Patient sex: M
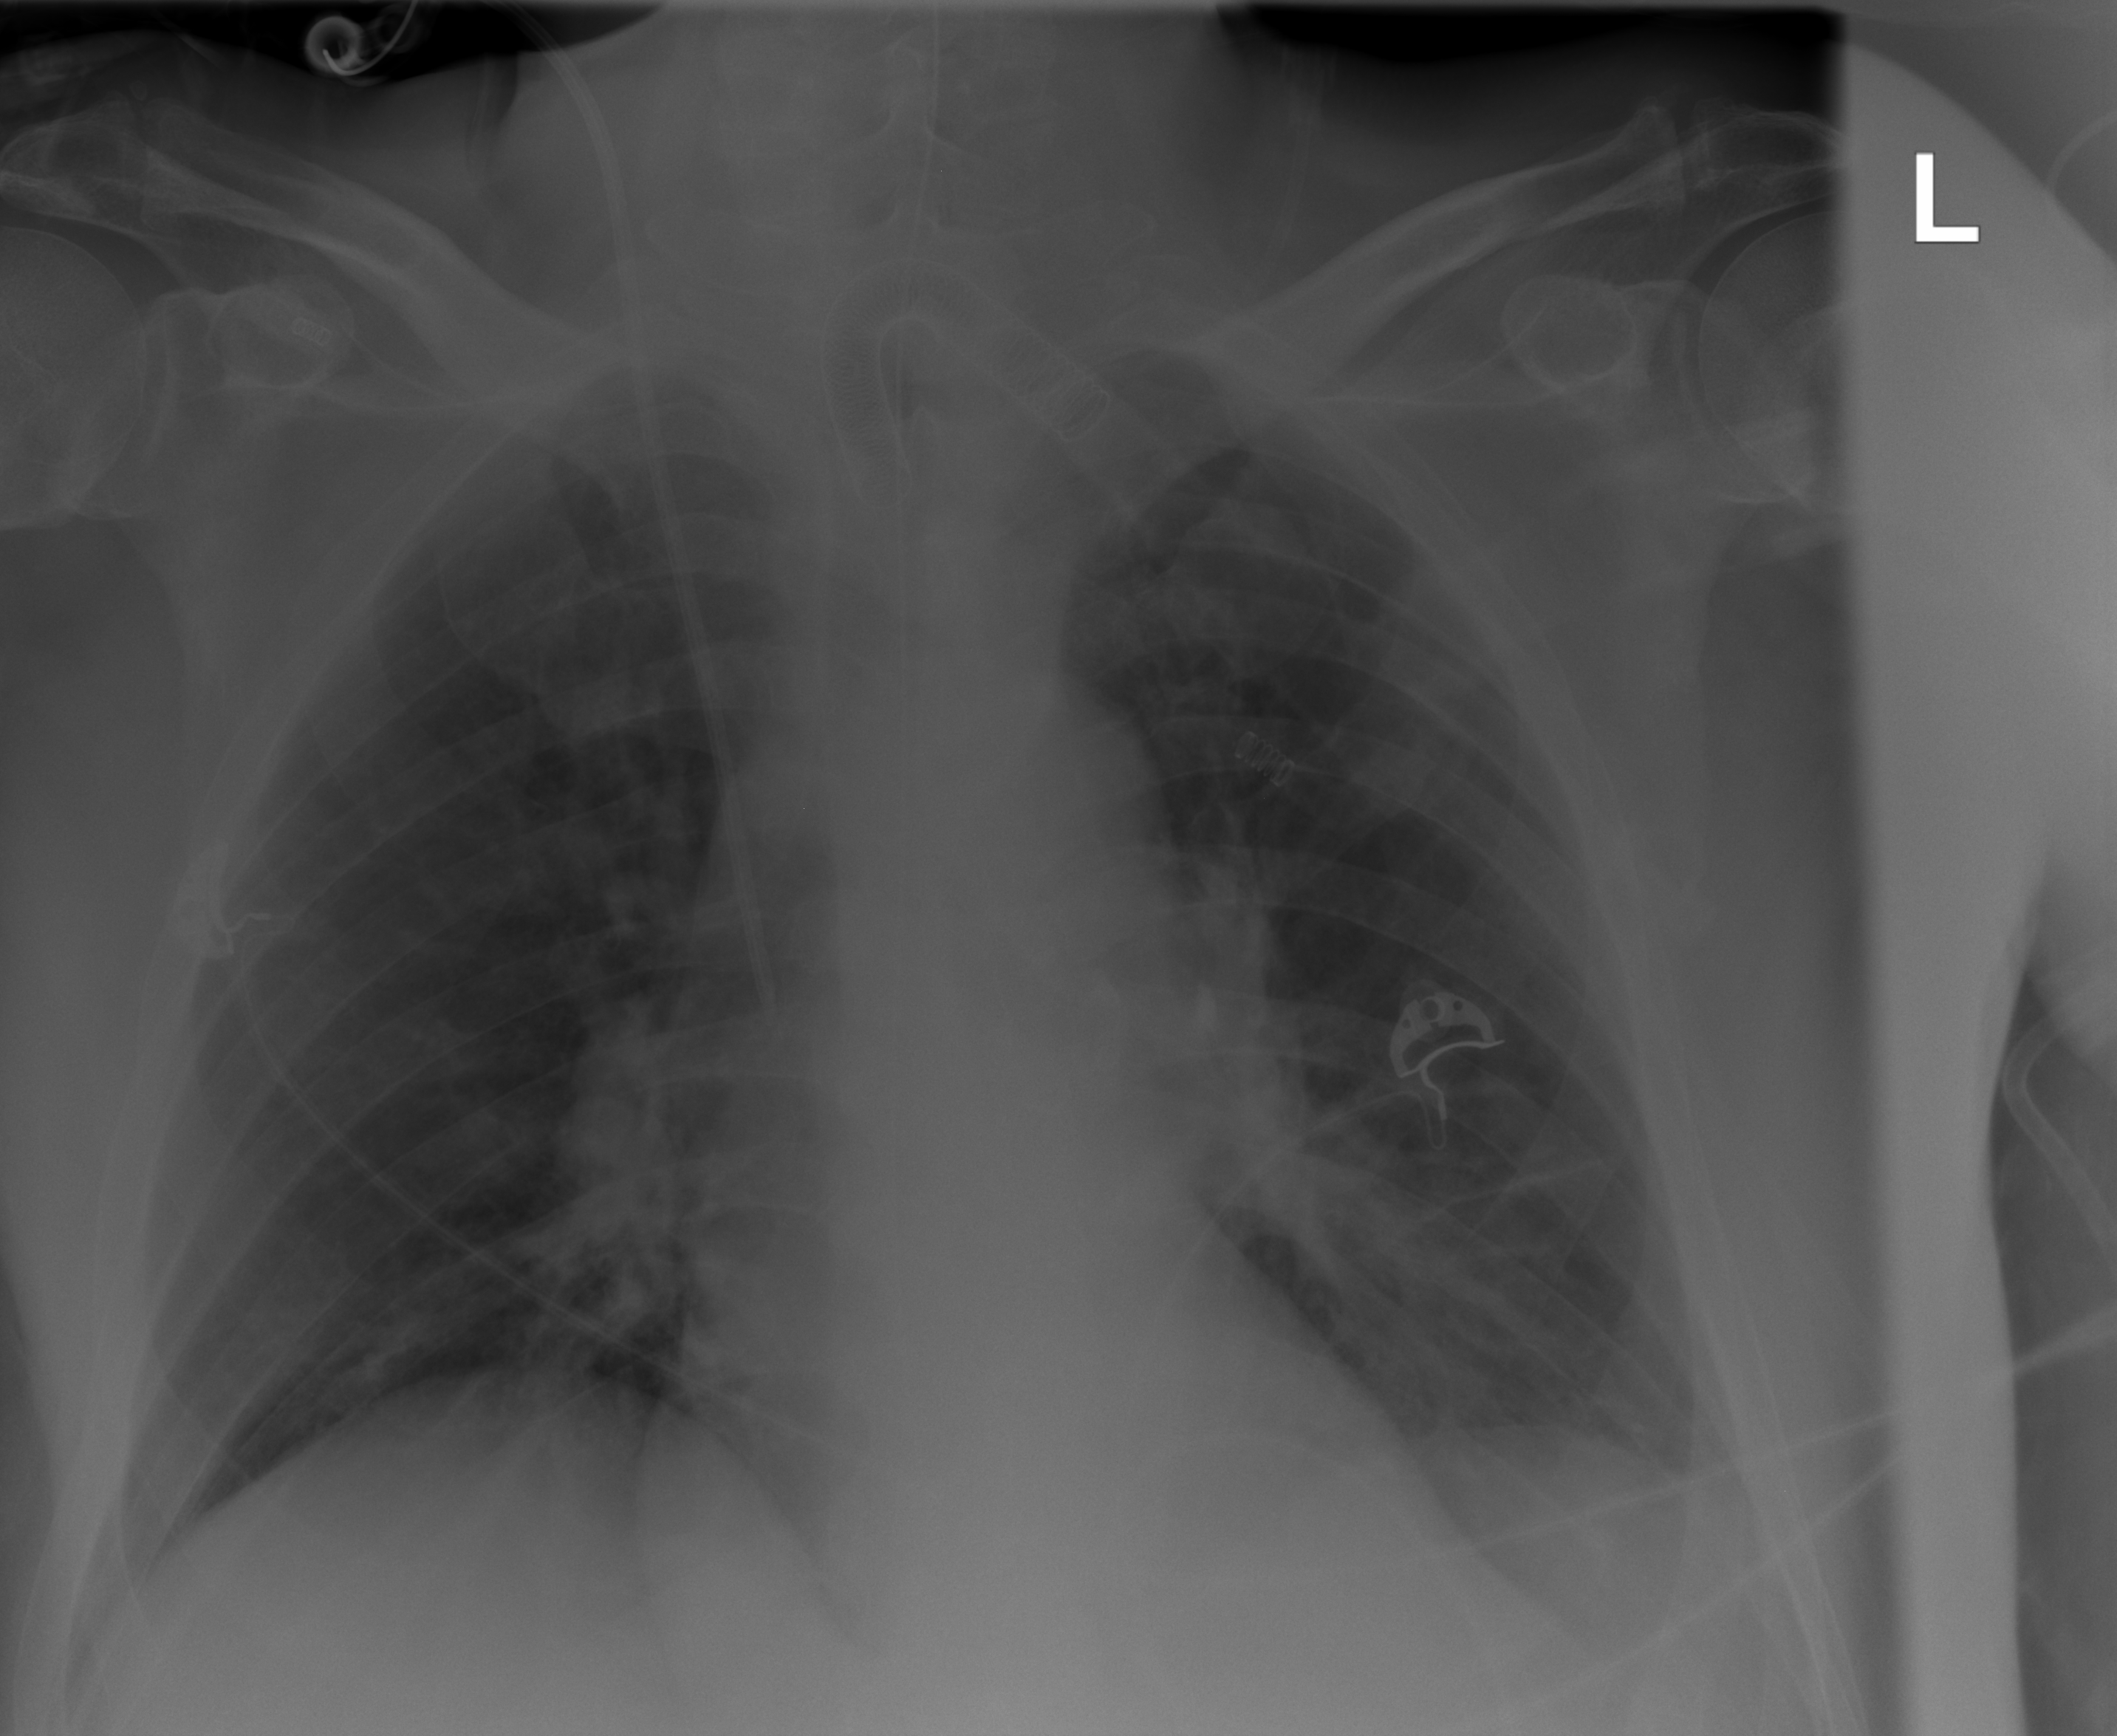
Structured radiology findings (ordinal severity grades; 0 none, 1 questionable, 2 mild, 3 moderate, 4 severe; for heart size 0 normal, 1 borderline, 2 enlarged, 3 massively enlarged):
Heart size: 2
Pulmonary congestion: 2
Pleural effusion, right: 0
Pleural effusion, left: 2
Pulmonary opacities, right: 2
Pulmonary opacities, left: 3
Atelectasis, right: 0
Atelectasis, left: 2